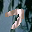
Label: 7